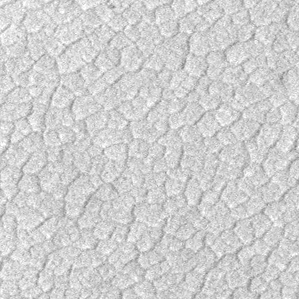
Label: frost